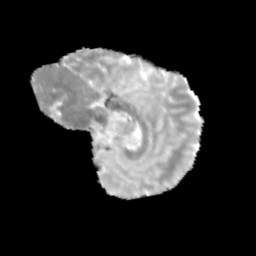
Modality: MD
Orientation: sagittal
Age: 12
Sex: male
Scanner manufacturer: siemens
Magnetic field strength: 3 T
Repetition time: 3.8 s
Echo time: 0.07 s